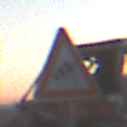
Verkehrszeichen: SeitenwindVonRechts
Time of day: SunriseSunset
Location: Outdoor (Suburban)
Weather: PartlyCloudy
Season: NotSpecified
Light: Natural